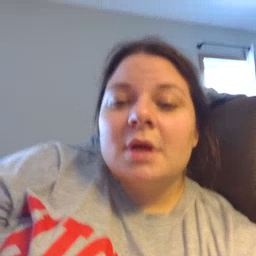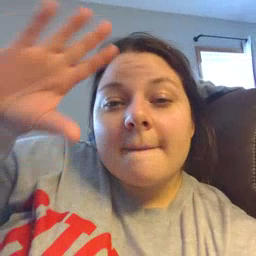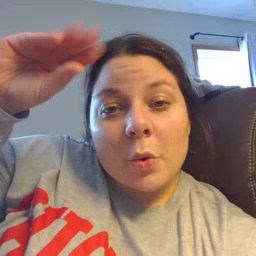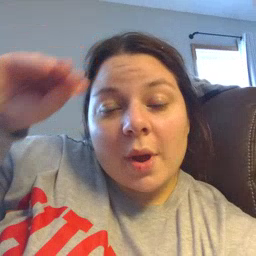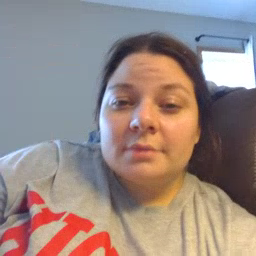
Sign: boy